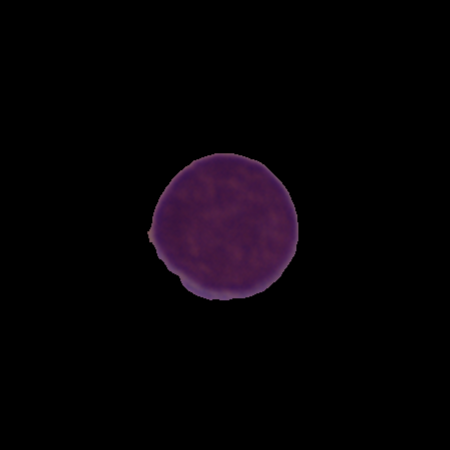
Label: healthy